Question: How can I create a swept wave signal in octave / matlab without using the chirp function. I would like to do this because I'm trying to create a swept signal from a specific audio signal generated by octave / matlab not just a simple sin wave.
I tried piecing some code together found here <URL>
but ran into problems with the signal not being a second in length when fs=8000
'''
%test sweep / chirp
clc
clear all
freq=200
fs=8000;
t=linspace(0,2*pi(1:freq/fs),fs); %
for nn=1:freq
data(nn)=sin(nn*t(nn));
end
wavwrite([data'] ,fs,32,strcat('/tmp/del.wav')); %export file
plot(data(1:200))
'''
here's an image of the signal plot along with my question and problem:
1) notice the plot is not going to 8000 samples due to the fact I
would get an error if I did that.
2) And its suppose to go from 1-200hz over 1 second.

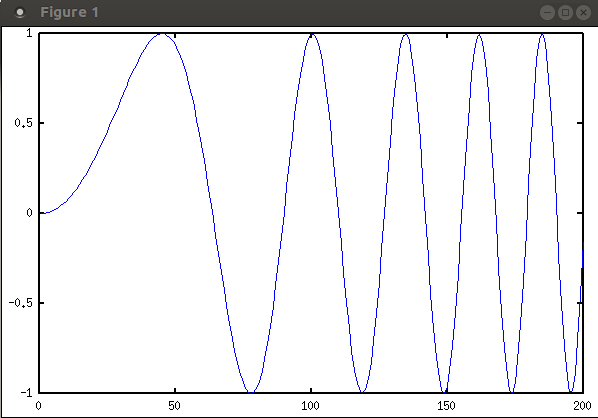
Answer: You can do the wanted with this script. Remember the "*" after "pi", when you are not trying to index an array named "pi".
'''
%test sweep / chirp
clc
clear all
freq1=20;
freq2=200;
fs=44100;
lenS=5;
t=1/fs:1/fs:lenS; %
f=freq1:(freq2-freq1)/length(t):freq2-(freq2-freq1)/length(t);
data=sin(2*pi*f.*t);
wavwrite([data'] ,fs,32,strcat('/tmp/del.wav')); %export file
plot(t,data)
wavplay(data,fs)
'''
I wrote this in Matlab, not sure how it will work in octave...